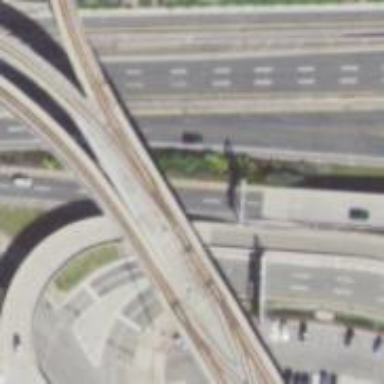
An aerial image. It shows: Bridge used by the electrified light rail system.